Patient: sex M, age 60
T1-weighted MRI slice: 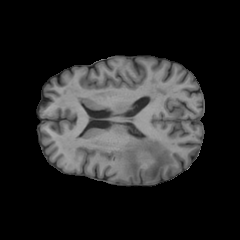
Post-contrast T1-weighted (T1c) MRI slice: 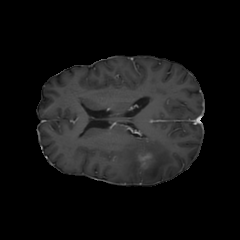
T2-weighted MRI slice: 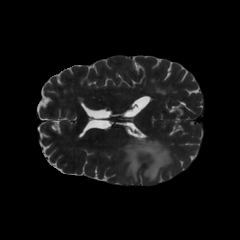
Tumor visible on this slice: yes
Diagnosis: Glioblastoma, IDH-wildtype
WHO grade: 4